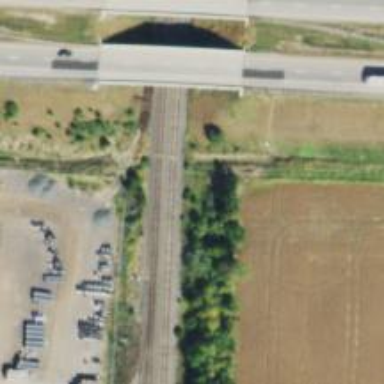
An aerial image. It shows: Railway siding for service.